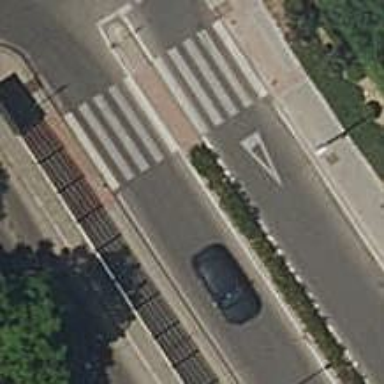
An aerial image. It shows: Zebra crossing on the road.